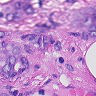
Metastatic tissue present: yes